Question: I want to implement a toolbar having same 'search' Finder style, using standard NSSegmentControl doesn't work.
How can I create that? The figure below shows what I want

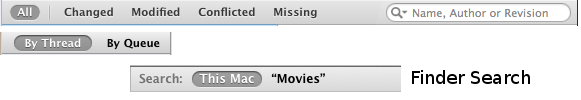
Answer: You should have a look at <URL>.